Question: What is the measurement shown in the image?
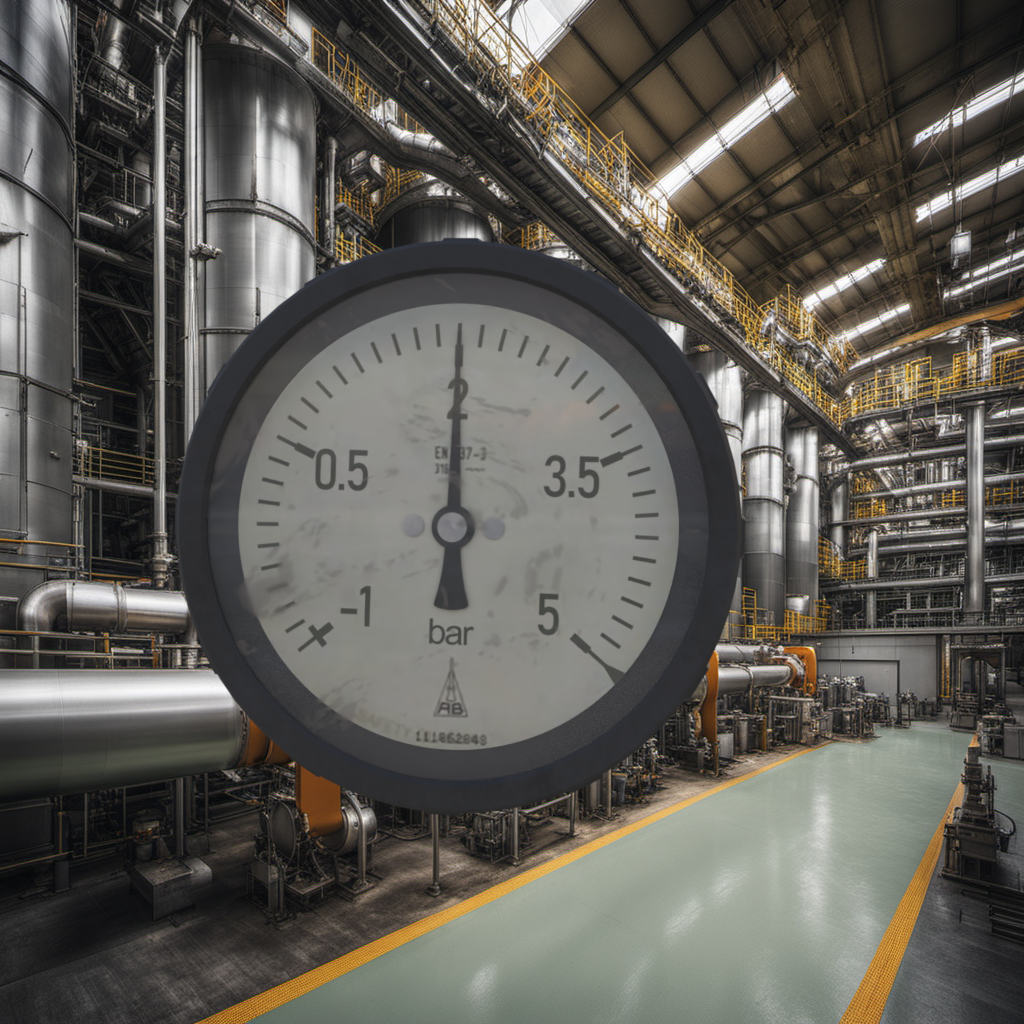
Answer: The result is 2
Question: What is the range of the measurement shown in the image?
Answer: The range is from -1 to 5
Question: What is the minimum and maximum reading range of this measurement?
Answer: The minimum value is -1 and the maximum value is 5